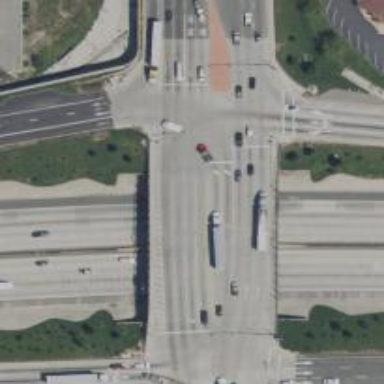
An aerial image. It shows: Primary highway bridge with separate sidewalk.